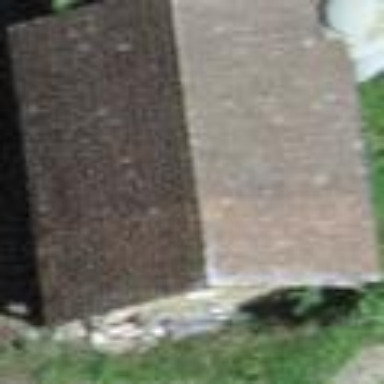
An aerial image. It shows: Barn.